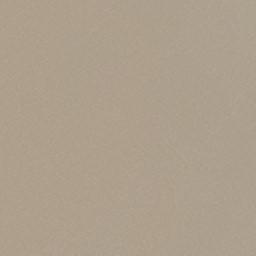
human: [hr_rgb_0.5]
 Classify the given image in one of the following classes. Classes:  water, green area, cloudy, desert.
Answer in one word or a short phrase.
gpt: desert